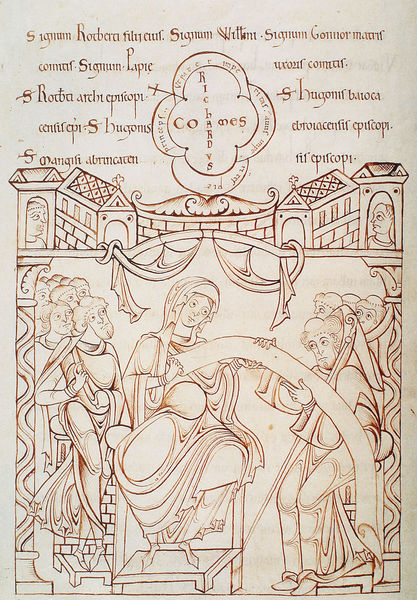
Titel: Kartular des Robert von Torigny, Mont-Saint-Michel
Institution: Avranches, Bibliothèque Municipale
Schlagwörter: frau, männer, zeichnung, band, steine, häuser, tücher, schrift, fahnen, stab, dächer, fugen, burg, druck, text, buchseite, mauern, mönche, schriftrolle, latein